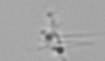
Label: detritus